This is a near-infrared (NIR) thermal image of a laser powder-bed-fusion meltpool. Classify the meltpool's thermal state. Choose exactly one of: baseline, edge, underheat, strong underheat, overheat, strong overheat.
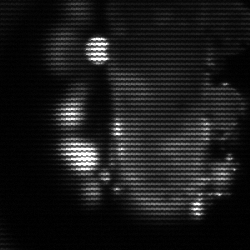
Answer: strong underheat